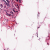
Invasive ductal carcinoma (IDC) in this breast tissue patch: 0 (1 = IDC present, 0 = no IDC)